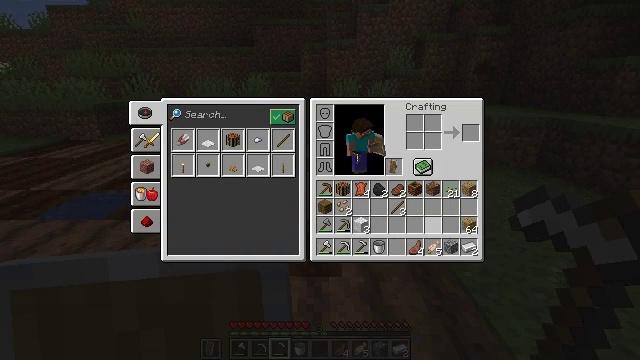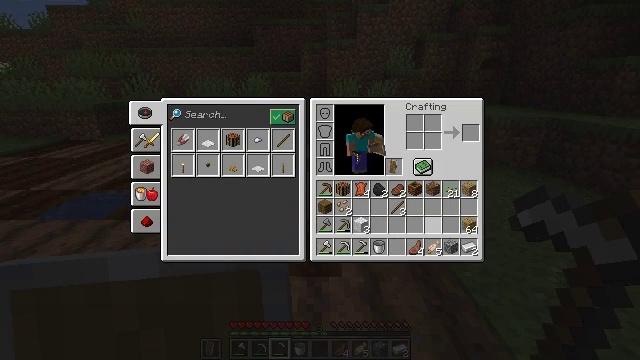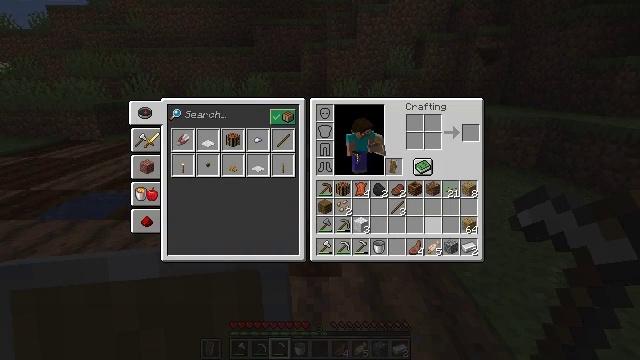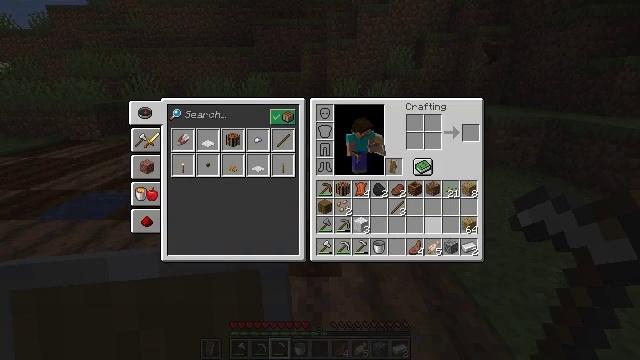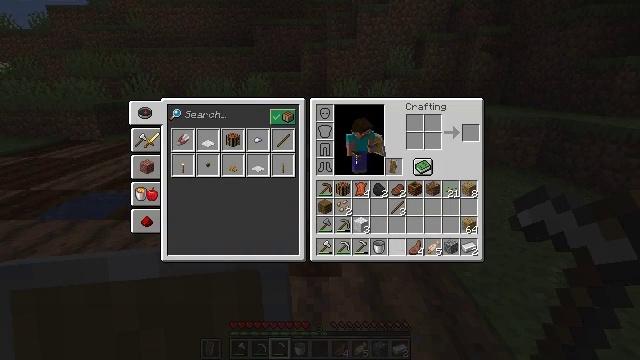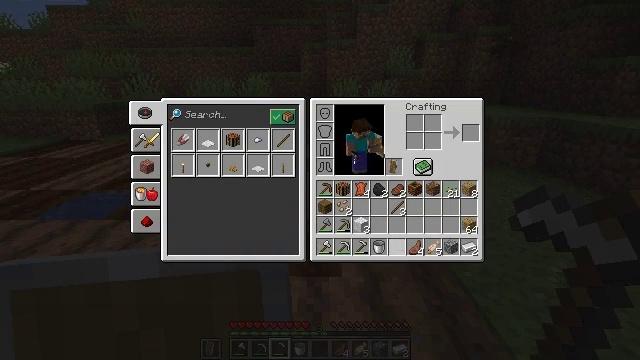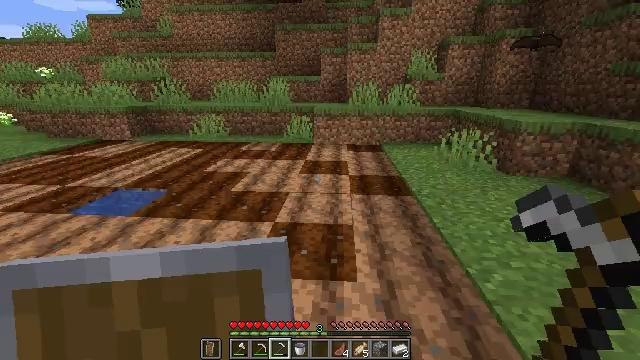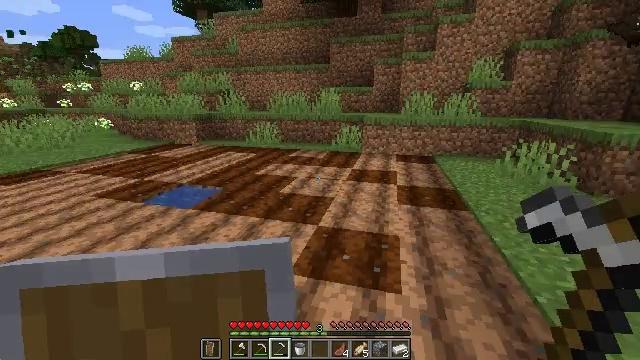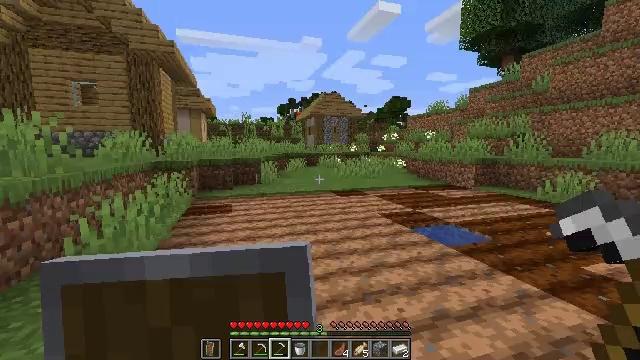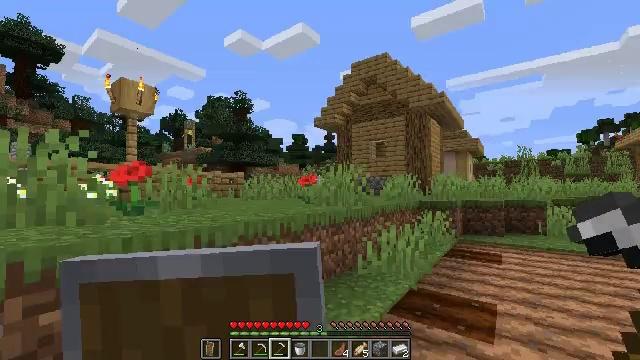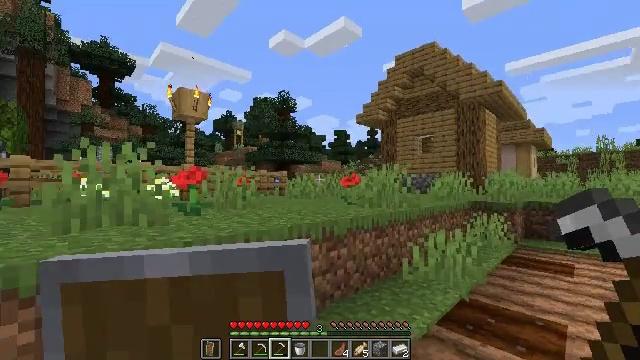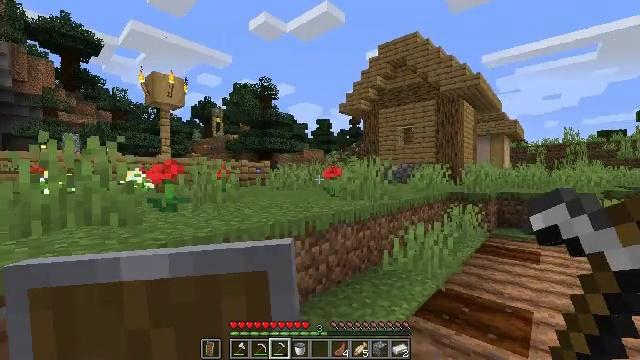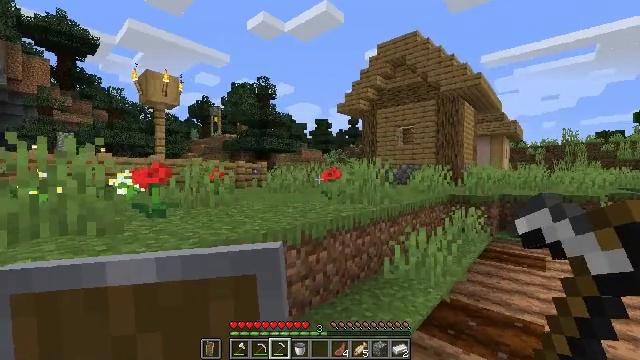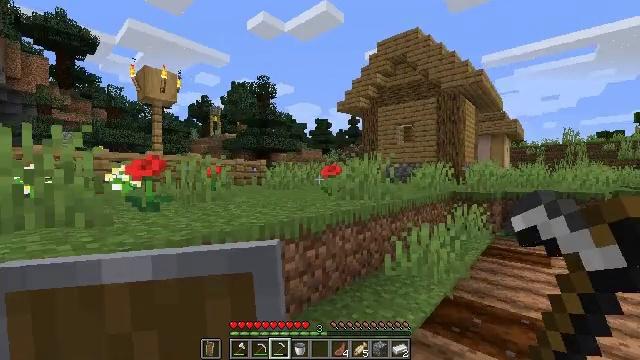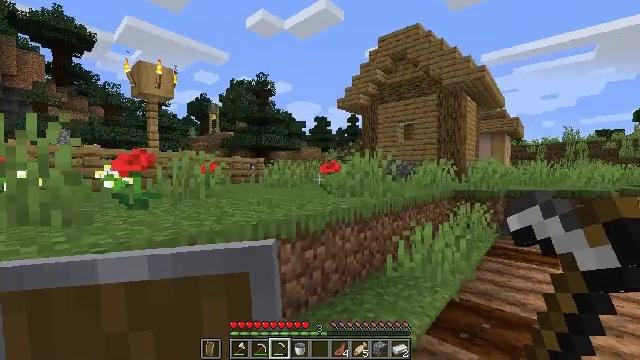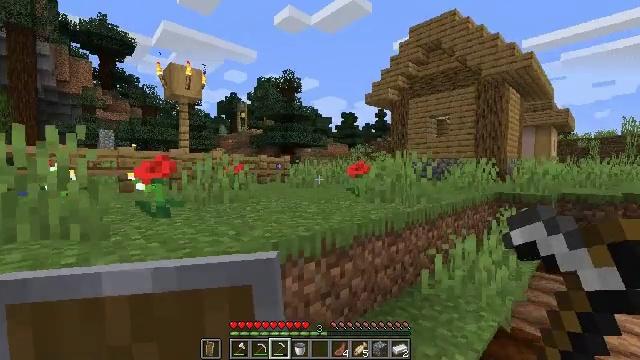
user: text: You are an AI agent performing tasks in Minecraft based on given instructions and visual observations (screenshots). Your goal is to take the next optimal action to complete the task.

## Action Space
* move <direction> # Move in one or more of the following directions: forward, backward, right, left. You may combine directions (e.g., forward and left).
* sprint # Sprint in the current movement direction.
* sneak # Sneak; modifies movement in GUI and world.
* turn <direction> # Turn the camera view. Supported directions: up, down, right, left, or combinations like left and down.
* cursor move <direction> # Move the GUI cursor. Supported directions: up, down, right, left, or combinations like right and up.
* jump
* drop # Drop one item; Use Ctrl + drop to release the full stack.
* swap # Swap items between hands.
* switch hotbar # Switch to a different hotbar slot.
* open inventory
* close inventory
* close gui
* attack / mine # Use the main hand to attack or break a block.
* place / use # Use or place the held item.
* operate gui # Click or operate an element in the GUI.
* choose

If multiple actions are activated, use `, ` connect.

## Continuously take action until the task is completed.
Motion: motion action
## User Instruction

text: Retrieve carrots by attacking the plant.
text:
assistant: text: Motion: sneak
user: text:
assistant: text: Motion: sneak
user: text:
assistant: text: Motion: sneak, cursor move left
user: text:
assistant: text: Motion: sneak, cursor move left
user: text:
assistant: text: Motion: sneak, cursor move left
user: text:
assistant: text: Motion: sneak, cursor move left, close inventory
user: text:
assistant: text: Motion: sneak, turn left and up, close inventory
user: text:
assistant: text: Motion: turn left and up, close inventory
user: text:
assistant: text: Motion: turn left and up
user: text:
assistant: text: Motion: turn left
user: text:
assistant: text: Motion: move forward, turn right and down
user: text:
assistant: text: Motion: move forward
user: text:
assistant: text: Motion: move forward
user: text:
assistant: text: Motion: move forward
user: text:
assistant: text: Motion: move forward, sprint, turn left
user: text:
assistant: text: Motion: move forward, sprint, turn left and down
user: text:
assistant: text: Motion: move forward, sprint, turn left and down
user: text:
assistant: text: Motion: move forward, sprint, turn left and down
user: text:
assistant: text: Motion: move forward, sprint, turn left and down, jump
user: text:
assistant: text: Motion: move forward, sprint, turn left, jump
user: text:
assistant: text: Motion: move forward, sprint, jump
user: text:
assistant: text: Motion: move forward, sprint, jump
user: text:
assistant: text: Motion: move forward, sprint, jump
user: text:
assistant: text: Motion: move forward, sprint, jump
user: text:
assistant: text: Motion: move forward, sprint, jump
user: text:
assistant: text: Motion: move forward, sprint, jump
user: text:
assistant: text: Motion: move forward, sprint, jump
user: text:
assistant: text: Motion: move forward, sprint, jump
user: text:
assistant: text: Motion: move forward, sprint, turn right, jump
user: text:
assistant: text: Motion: move forward, sprint, turn right, jump